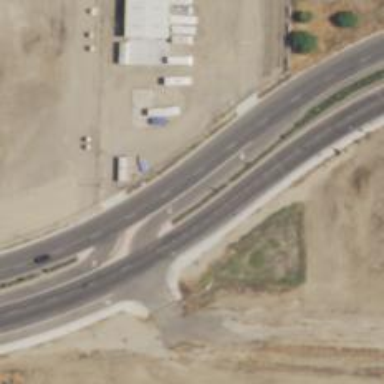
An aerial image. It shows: Secondary link road.